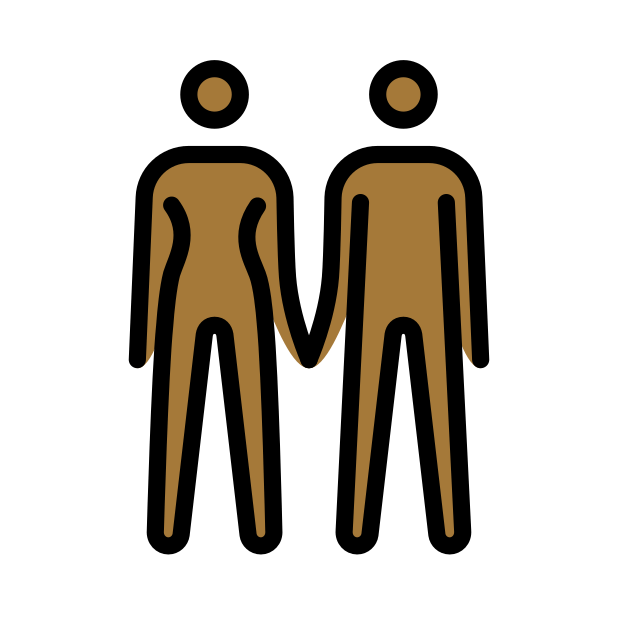
woman and man holding hands: medium-dark skin tone